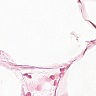
Metastatic tissue present: no